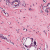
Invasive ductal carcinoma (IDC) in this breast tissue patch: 0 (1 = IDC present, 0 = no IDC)